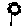
Label: flower